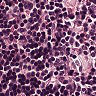
Metastatic tissue present: no